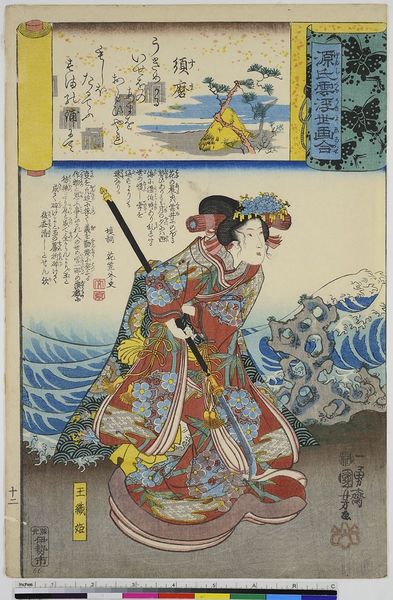
Titel: Suma, Blatt 12 aus der Serie: Genji Wolken zusammen mit Ukiyo-e
Künstler: Utagawa Kuniyoshi
Standort: Hamburg
Institution: Museum für Kunst und Gewerbe Hamburg
Schlagwörter: berg, blau, wasser, fluss, gelb, landschaft, ufer, bunt, frau, rot, wand, figur, person, holzschnitt, japan, schrift, welle, wellen, japanisch, schriftzeichen, gestalt, asien, druckgraphik, druckgrafik, literatur, rolle, papierrolle, schriftrolle, schmetterlinge, zeit, bild im bild, kopfschmuck, farbholzschnitt, kimono, edo, charaktere, reproduktionen, geischa, druckerzeugnisse, japanische schrift, handkolorierung, ukiyo, lit, literarische, genji